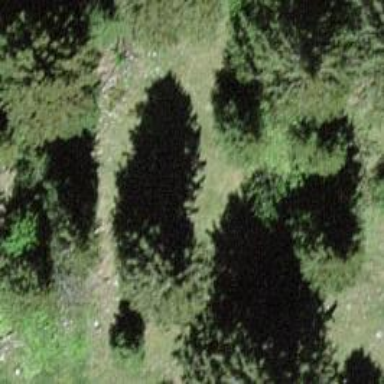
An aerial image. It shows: Needle-leaved tree in nature.